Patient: sex M, age 76
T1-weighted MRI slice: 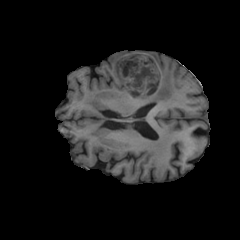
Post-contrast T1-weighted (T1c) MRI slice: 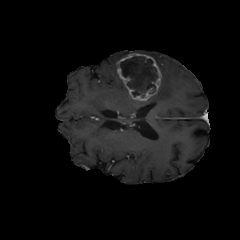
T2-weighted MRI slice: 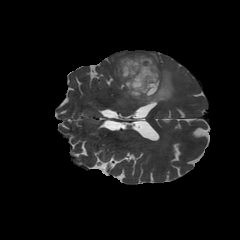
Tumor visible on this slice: yes
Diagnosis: Glioblastoma, IDH-wildtype
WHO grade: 4